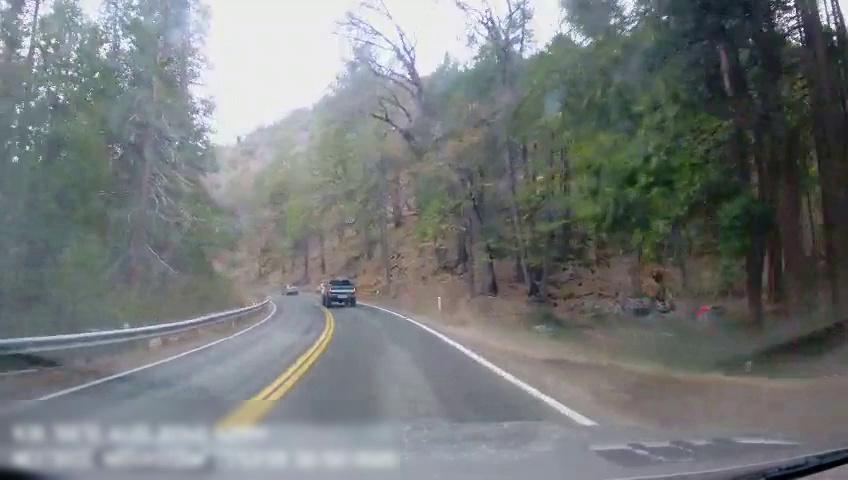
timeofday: Day
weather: Sunny
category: Drivable Space
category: Vehicles | Car
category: Vehicles | Truck
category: Lanes | Current Lane
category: Lanes | Current Lane
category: Lanes | Alternate Lane